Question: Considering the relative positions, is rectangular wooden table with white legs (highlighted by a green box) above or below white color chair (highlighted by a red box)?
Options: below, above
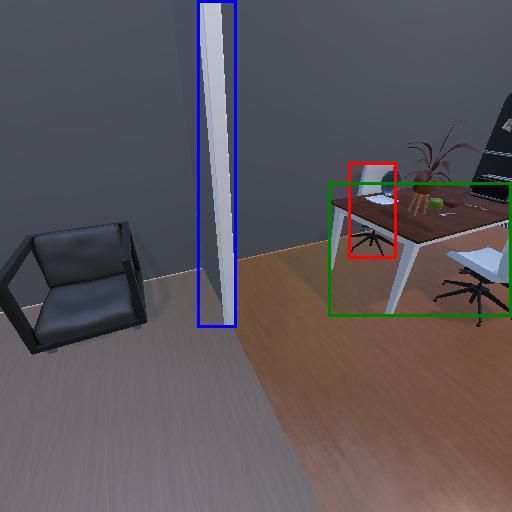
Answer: below